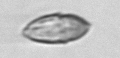
Label: Katodinium_or_Torodinium